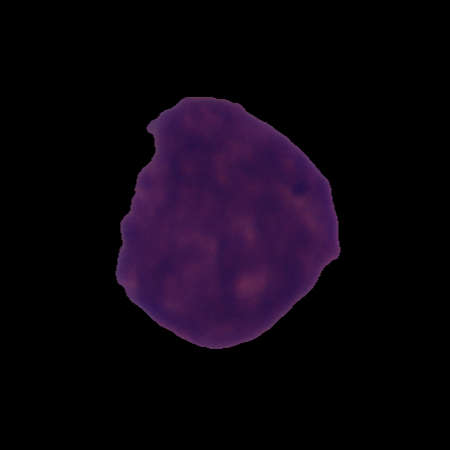
Label: cancer